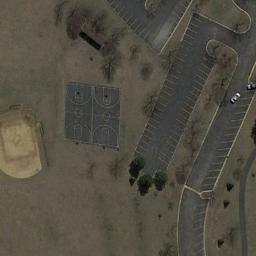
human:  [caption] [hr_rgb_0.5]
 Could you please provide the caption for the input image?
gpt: There are two basketball courts on the sand .

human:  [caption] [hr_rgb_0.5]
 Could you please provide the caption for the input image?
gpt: The basketball courts and parking lots are on the bare floor,With sparse vegetation nearby .

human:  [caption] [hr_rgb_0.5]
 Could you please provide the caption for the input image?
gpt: There are two basketball courts on the open place next to a parking lot .

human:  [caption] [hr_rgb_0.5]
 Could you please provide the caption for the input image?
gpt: Two basketball courts on the lawn and some parking lots beside .

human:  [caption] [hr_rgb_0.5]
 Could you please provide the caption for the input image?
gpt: The parking lots are next to the basketball court .